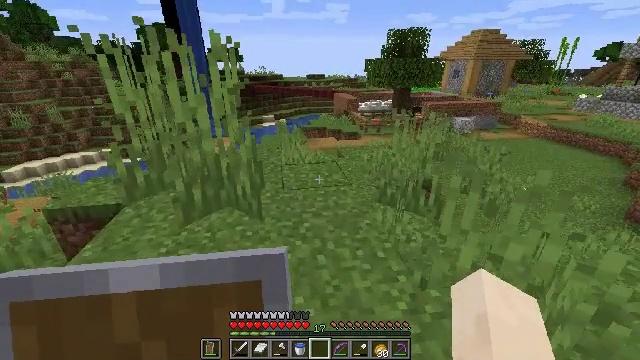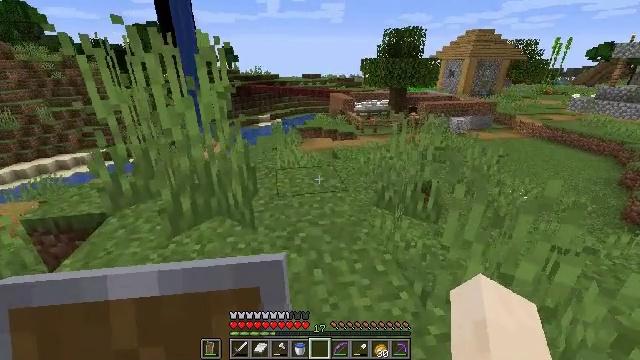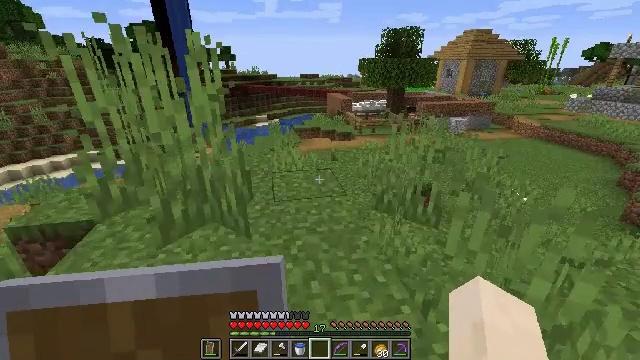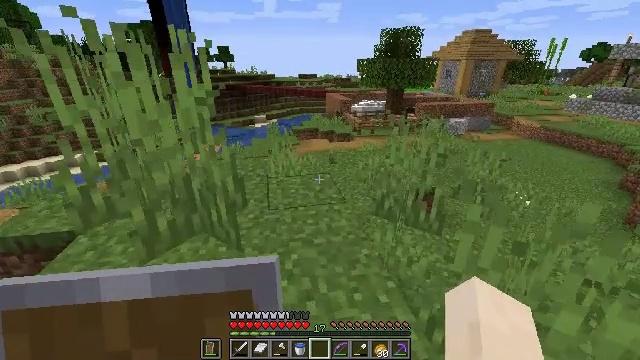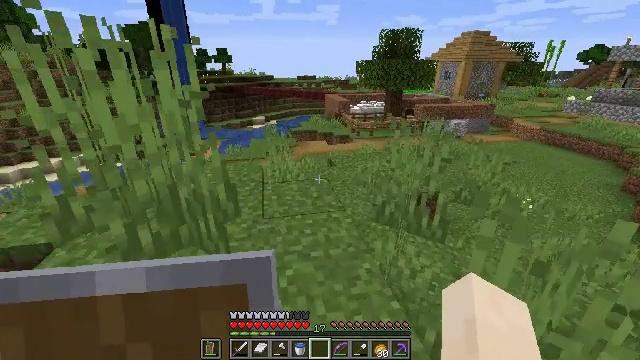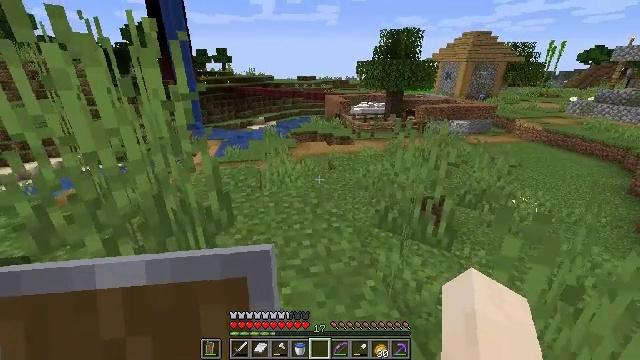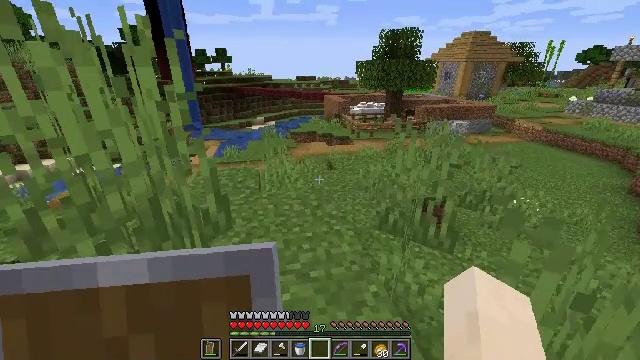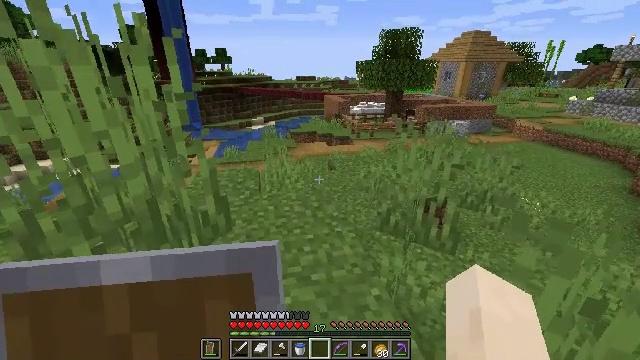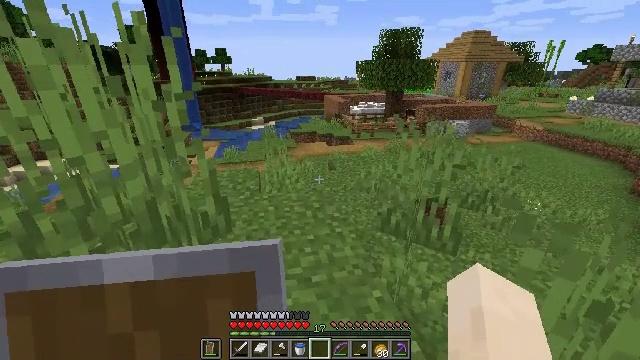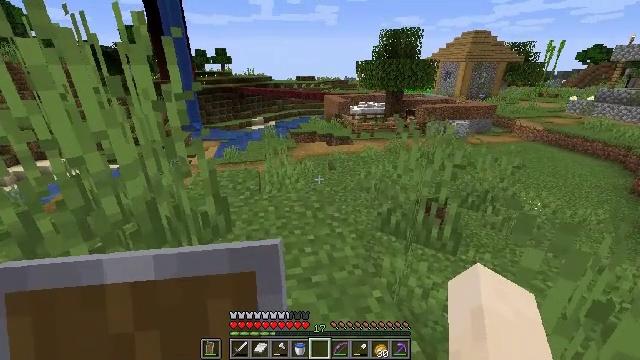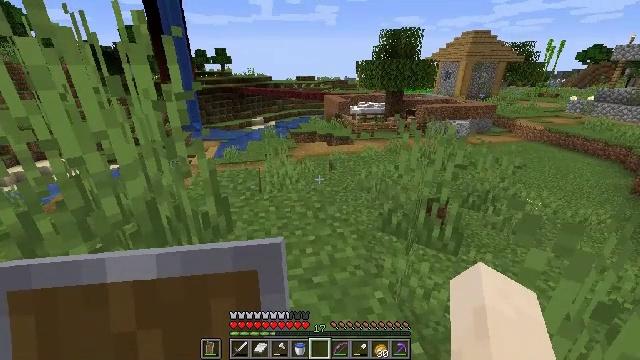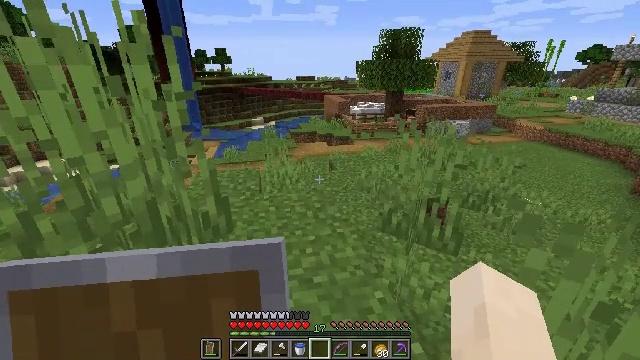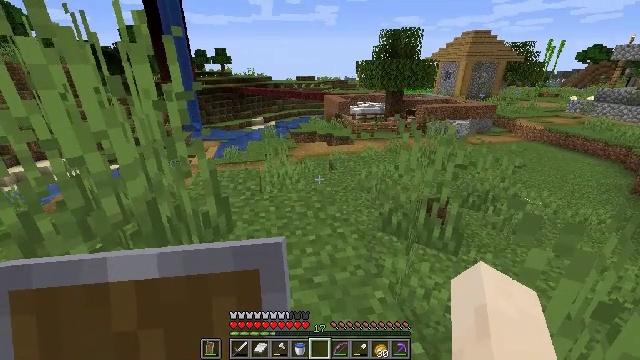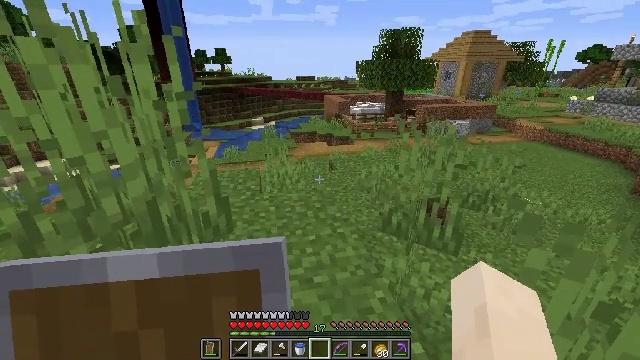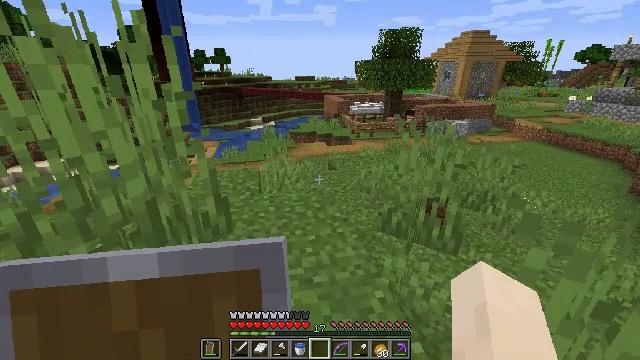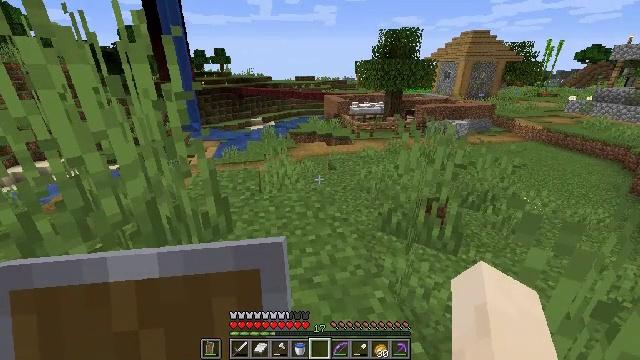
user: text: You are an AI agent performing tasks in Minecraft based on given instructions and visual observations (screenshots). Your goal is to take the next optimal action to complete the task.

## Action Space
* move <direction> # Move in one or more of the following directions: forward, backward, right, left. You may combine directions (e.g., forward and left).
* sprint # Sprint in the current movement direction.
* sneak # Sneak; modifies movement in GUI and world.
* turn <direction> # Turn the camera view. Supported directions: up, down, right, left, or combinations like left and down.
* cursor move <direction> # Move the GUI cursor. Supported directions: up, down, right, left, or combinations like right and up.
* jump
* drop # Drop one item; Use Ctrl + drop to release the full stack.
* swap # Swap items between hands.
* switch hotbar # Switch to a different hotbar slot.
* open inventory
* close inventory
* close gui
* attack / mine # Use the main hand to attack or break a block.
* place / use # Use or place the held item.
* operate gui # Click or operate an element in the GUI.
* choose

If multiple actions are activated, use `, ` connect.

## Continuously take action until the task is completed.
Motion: motion action
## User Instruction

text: Mine sand by the water.
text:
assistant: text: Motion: move forward
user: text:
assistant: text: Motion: move forward
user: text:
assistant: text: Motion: move forward
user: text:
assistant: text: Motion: move forward
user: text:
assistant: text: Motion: no_op
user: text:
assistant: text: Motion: no_op
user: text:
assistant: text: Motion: no_op
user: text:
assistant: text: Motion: no_op
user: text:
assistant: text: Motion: no_op
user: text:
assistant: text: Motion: no_op
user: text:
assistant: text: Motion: no_op
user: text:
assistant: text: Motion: no_op
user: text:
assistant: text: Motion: no_op
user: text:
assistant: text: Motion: no_op
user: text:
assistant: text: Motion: no_op
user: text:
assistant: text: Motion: no_op
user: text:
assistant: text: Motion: no_op
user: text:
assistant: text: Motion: no_op
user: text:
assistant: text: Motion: no_op
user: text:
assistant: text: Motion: no_op
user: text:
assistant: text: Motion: no_op
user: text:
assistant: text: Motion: no_op
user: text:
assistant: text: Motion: no_op
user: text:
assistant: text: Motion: no_op
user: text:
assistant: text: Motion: no_op
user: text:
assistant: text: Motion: no_op
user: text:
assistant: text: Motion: no_op
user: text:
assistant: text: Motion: no_op
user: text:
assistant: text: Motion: no_op
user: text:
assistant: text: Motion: no_op